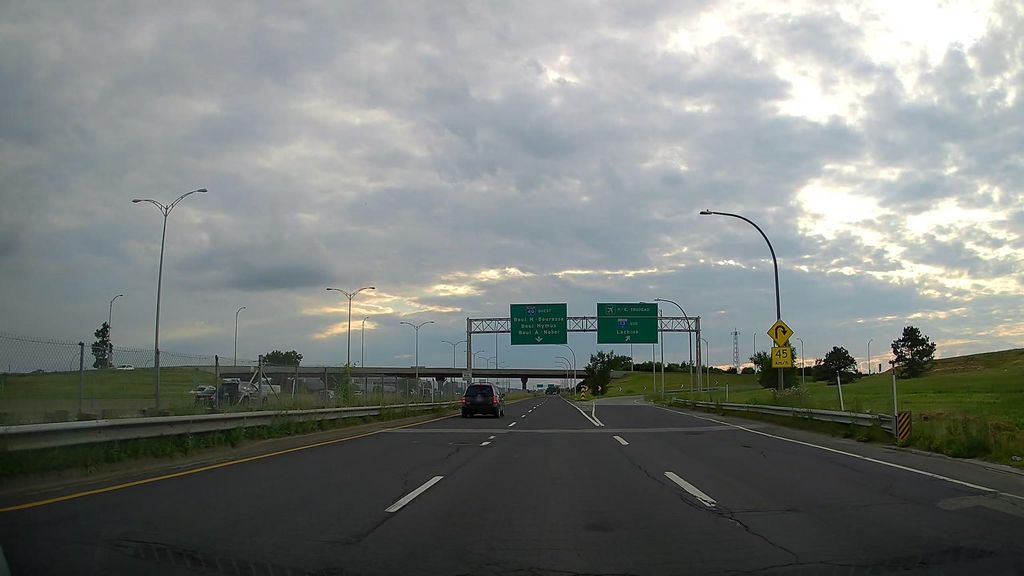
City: montreal